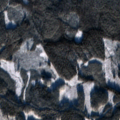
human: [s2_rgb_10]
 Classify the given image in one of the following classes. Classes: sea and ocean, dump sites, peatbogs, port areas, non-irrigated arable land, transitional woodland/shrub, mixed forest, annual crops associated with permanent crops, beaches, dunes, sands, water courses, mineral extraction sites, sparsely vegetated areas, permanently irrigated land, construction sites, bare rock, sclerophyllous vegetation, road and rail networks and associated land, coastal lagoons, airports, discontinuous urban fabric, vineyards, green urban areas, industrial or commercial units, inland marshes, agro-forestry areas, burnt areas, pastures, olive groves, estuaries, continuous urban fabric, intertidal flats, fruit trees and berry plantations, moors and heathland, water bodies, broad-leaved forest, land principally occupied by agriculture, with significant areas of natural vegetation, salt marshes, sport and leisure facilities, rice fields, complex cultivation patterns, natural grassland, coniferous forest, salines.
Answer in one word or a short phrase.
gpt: coniferous forest, mixed forest, transitional woodland/shrub